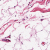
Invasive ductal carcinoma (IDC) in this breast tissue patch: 0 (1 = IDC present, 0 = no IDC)